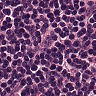
Metastatic tissue present: yes